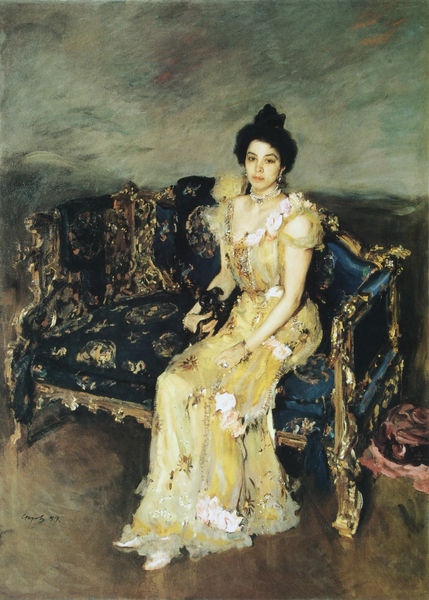
Titel: Bildnis S. Botkina
Künstler: Valentin Serov
Standort: St. Petersburg
Institution: Russisches Museum
Schlagwörter: blau, dunkel, fuß, gemälde, gewitter, hand, himmel, kopf, meer, schatten, weiß, wolken, gelb, grün, impressionismus, landschaft, mädchen, sitzen, ausschnitt, blume, blumen, braun, elegant, frankreich, frau, frisur, grau, haar, hell, hintergrund, kleid, licht, ohrring, pastell, raum, renoir, schmuck, schwarz, türkis, zimmer, blick, blüten, dame, gürtel, hund, rose, rosen, rot, tier, tuch, fächer, malerei, mode, muster, ornament, symbolismus, jung, wand, arm, arme, barock, blass, gesicht, halten, knoten, mensch, samt, spitze, ärmel, bild, bildnis, hals, hände, möbel, portrait, porträt, signatur, öl, erde, natur, spiegelung, boden, bestickt, gewand, gold, haare, pose, realismus, reich, sessel, sitzend, stoff, adel, innen, ohrringe, spitzen, dekoltee, gainsborough, perlen, rokoko, rosa, schön, seide, vornehm, zart, hündchen, spanien, dutt, wellen, sofa, sitze, italien, naturalismus, halsband, haltung, schuhe, tüll, kette, farbe, violett, klein, bank, füsse, schemel, ölgemälde, kissen, dunkelblau, jugendstil, polster, sitzende, weiblich, dekor, ornamente, verzierung, ganzfigurig, robe, hochsteckfrisur, couch, edel, rüsche, rüschen, stofflichkeit, ölfarbe, chaiselonge, fein, schick, perlenkette, ring, halskette, leuchten, impression, satin, foto, haarknoten, katze, schwarze haare, vergoldet, kniee, deko, tasche, schuh, brokat, sitzfigur, verziert, ganzfigur, armreif, verschwommen, voluten, antik, chic, greif, hochfrisur, naturalistisch, balu, steckfrisur, zierde, golden, empire, verloren, möbelstück, kostbar, dunkelhaarig, hellgelb, schosshund, rüschchen, im arm, organza, belle epoque, canapée, armlehen, berühmte persönlichkeit, chiuaua, eingeschränkte palette, englischer rokoko, posse, renolyds, zwiesitzer, decoletee, gelbes kleid, 1899, 1799, roten, huhd, sofa kleid